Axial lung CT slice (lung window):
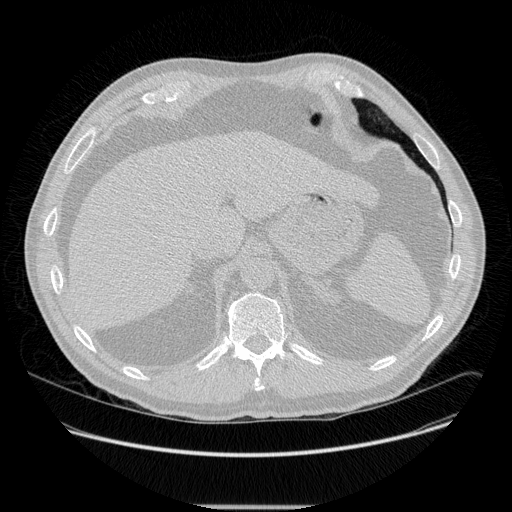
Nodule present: no